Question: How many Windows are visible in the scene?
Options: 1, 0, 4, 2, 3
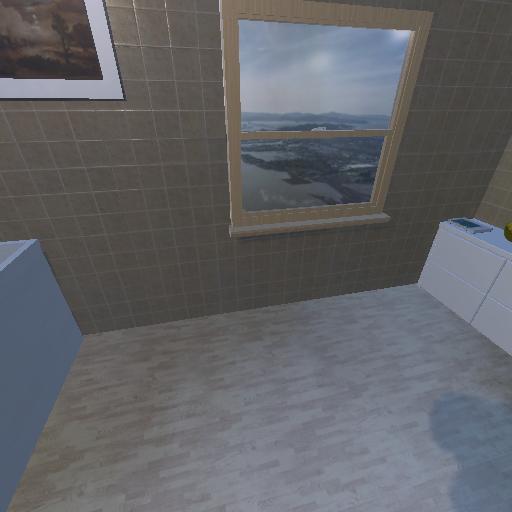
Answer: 1